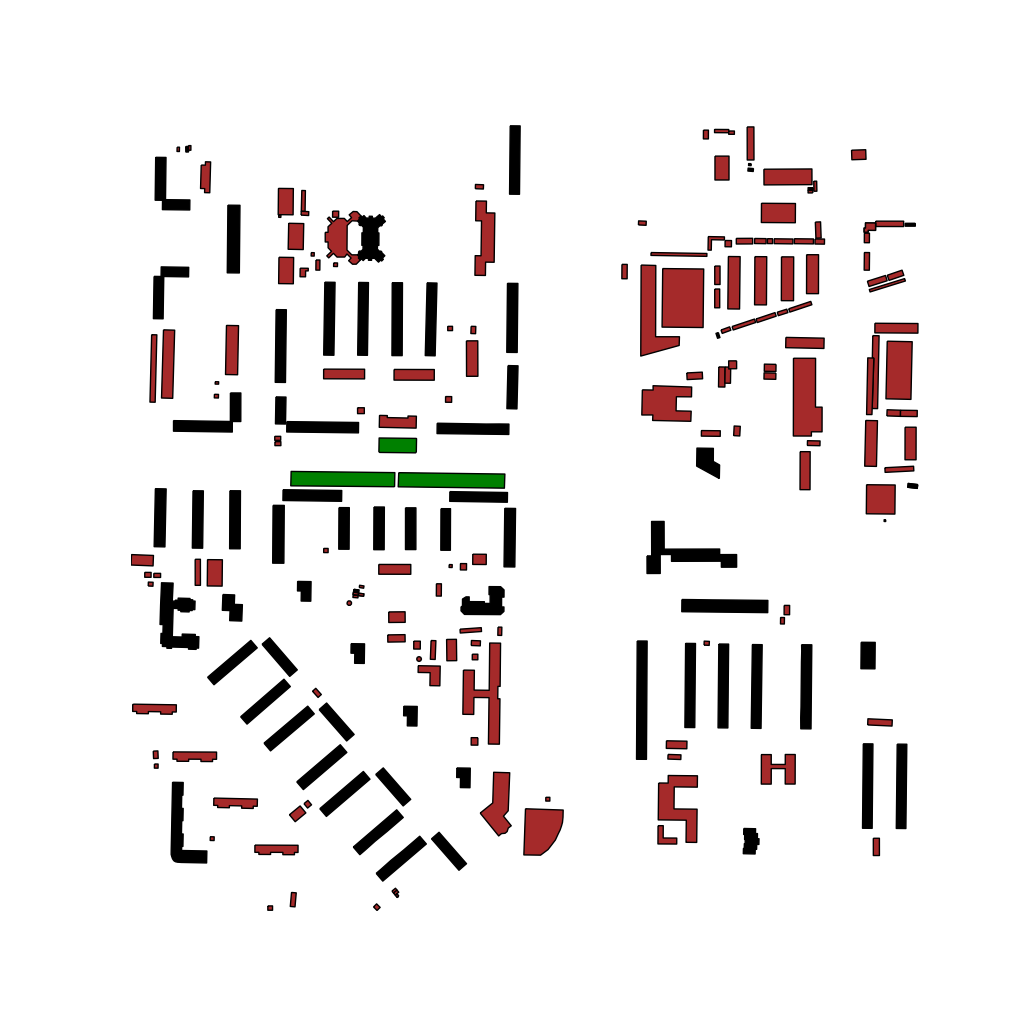
Tags: overhead vector_map, business, industrial, recreation, residential, special, modern, soviet, high_rise, individual_rise, low_rise, density_1, Building, Facility, Park, 1.0 km²